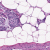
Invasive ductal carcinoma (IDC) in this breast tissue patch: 0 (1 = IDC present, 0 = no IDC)